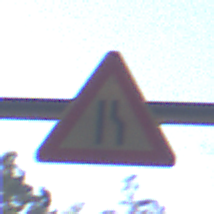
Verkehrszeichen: EinseitigVerengteFahrbahnRechts
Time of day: SunriseSunset
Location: Outdoor (Nature)
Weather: PartlyCloudy
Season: NotSpecified
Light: Natural